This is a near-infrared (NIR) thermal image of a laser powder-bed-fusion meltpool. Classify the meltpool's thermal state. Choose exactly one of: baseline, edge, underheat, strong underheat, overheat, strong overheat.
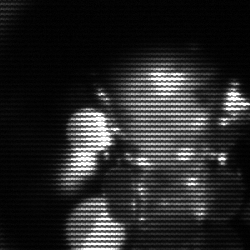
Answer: baseline